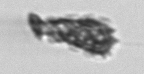
Label: Syracosphaera_pulchra